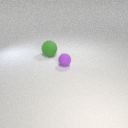
large green rubber sphere behind small purple rubber sphere